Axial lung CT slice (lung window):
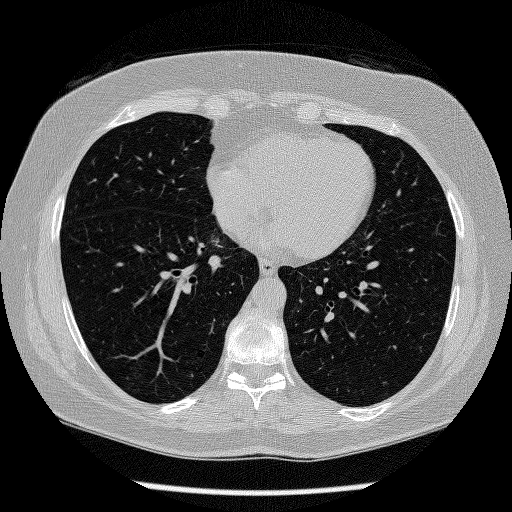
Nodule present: no